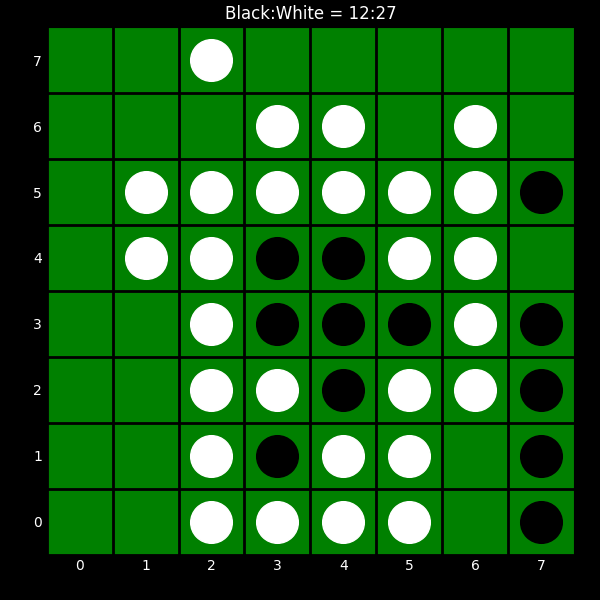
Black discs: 12
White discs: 27